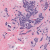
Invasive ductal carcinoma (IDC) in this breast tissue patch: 0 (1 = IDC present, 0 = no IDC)